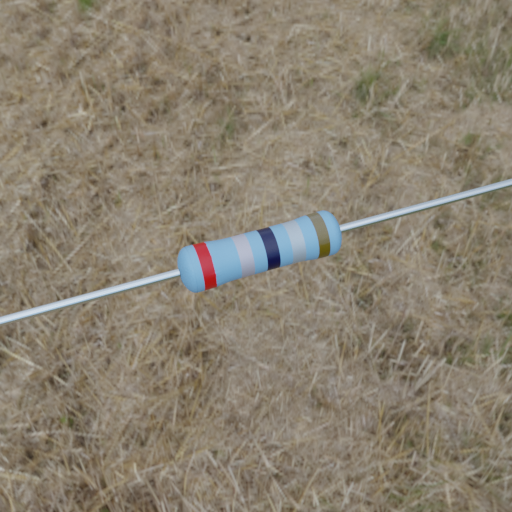
Resistor colour bands (in order): red, silver, black, silver, brown